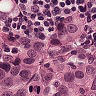
Metastatic tissue present: yes